Current action and preconditions to check: trajectory_clear

Your task: For each precondition in the list above, predict whether it will hold at this action.

Consider the current scene as observed from the mobile robot's camera, and analyze the predicted future states of all dynamic agents (e.g., people, animals, vehicles, or any moving entities) within the NEXT SECOND.

IMPORTANT: Only answer "very likely" if you are absolutely certain—based on strong, clear evidence—that a dynamic agent will violate the precondition in the predicted future state. Do NOT answer "very likely" for unlikely, ambiguous, or low-probability risks.

Ask yourself for each precondition: Is there a high probability, with clear and convincing evidence, that the predicted future states of any dynamic agent will interfere with the predicted future state of the currently executing action within the NEXT SECOND, causing that precondition to fail?

Assess the risk level based on these predictions. Use "likely" or "very likely" if motions create a clear risk of interference.

Use "neutral" or "improbable" if agents are nearby but their predicted paths are clearly diverging or non-conflicting.

Failure Risk Categories: "very improbable", "improbable", "neutral", "likely", "very likely"

Answer Format: Output ONLY the probability_of_failure value from these categories: "very improbable", "improbable", "neutral", "likely", "very likely"

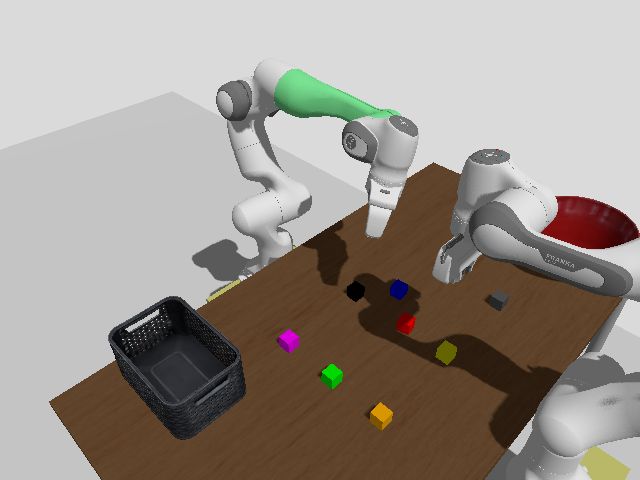

Answer: improbable